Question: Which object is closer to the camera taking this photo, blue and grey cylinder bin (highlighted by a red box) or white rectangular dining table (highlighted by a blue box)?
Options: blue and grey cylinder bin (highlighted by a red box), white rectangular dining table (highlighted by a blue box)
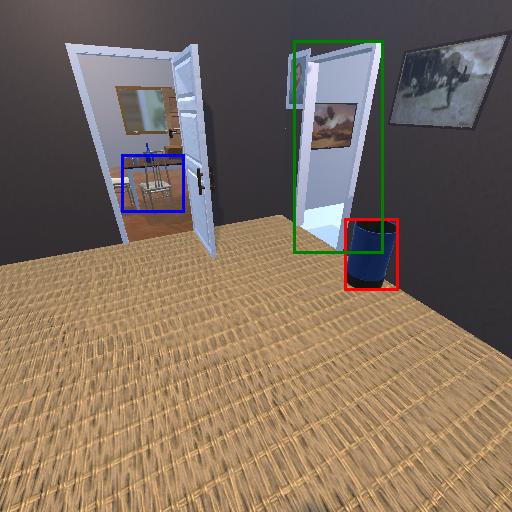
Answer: blue and grey cylinder bin (highlighted by a red box)